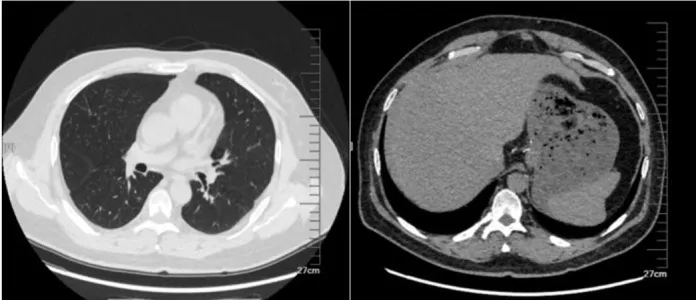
(B) CT scan of the chest and abdomen one year after liver transplantation.
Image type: radiology (ct)